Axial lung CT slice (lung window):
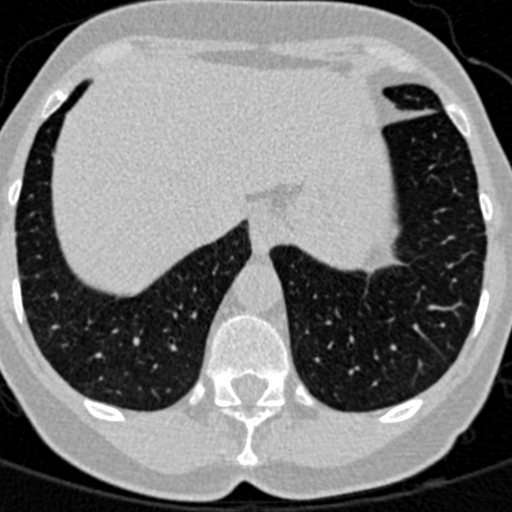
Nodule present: no